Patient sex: M
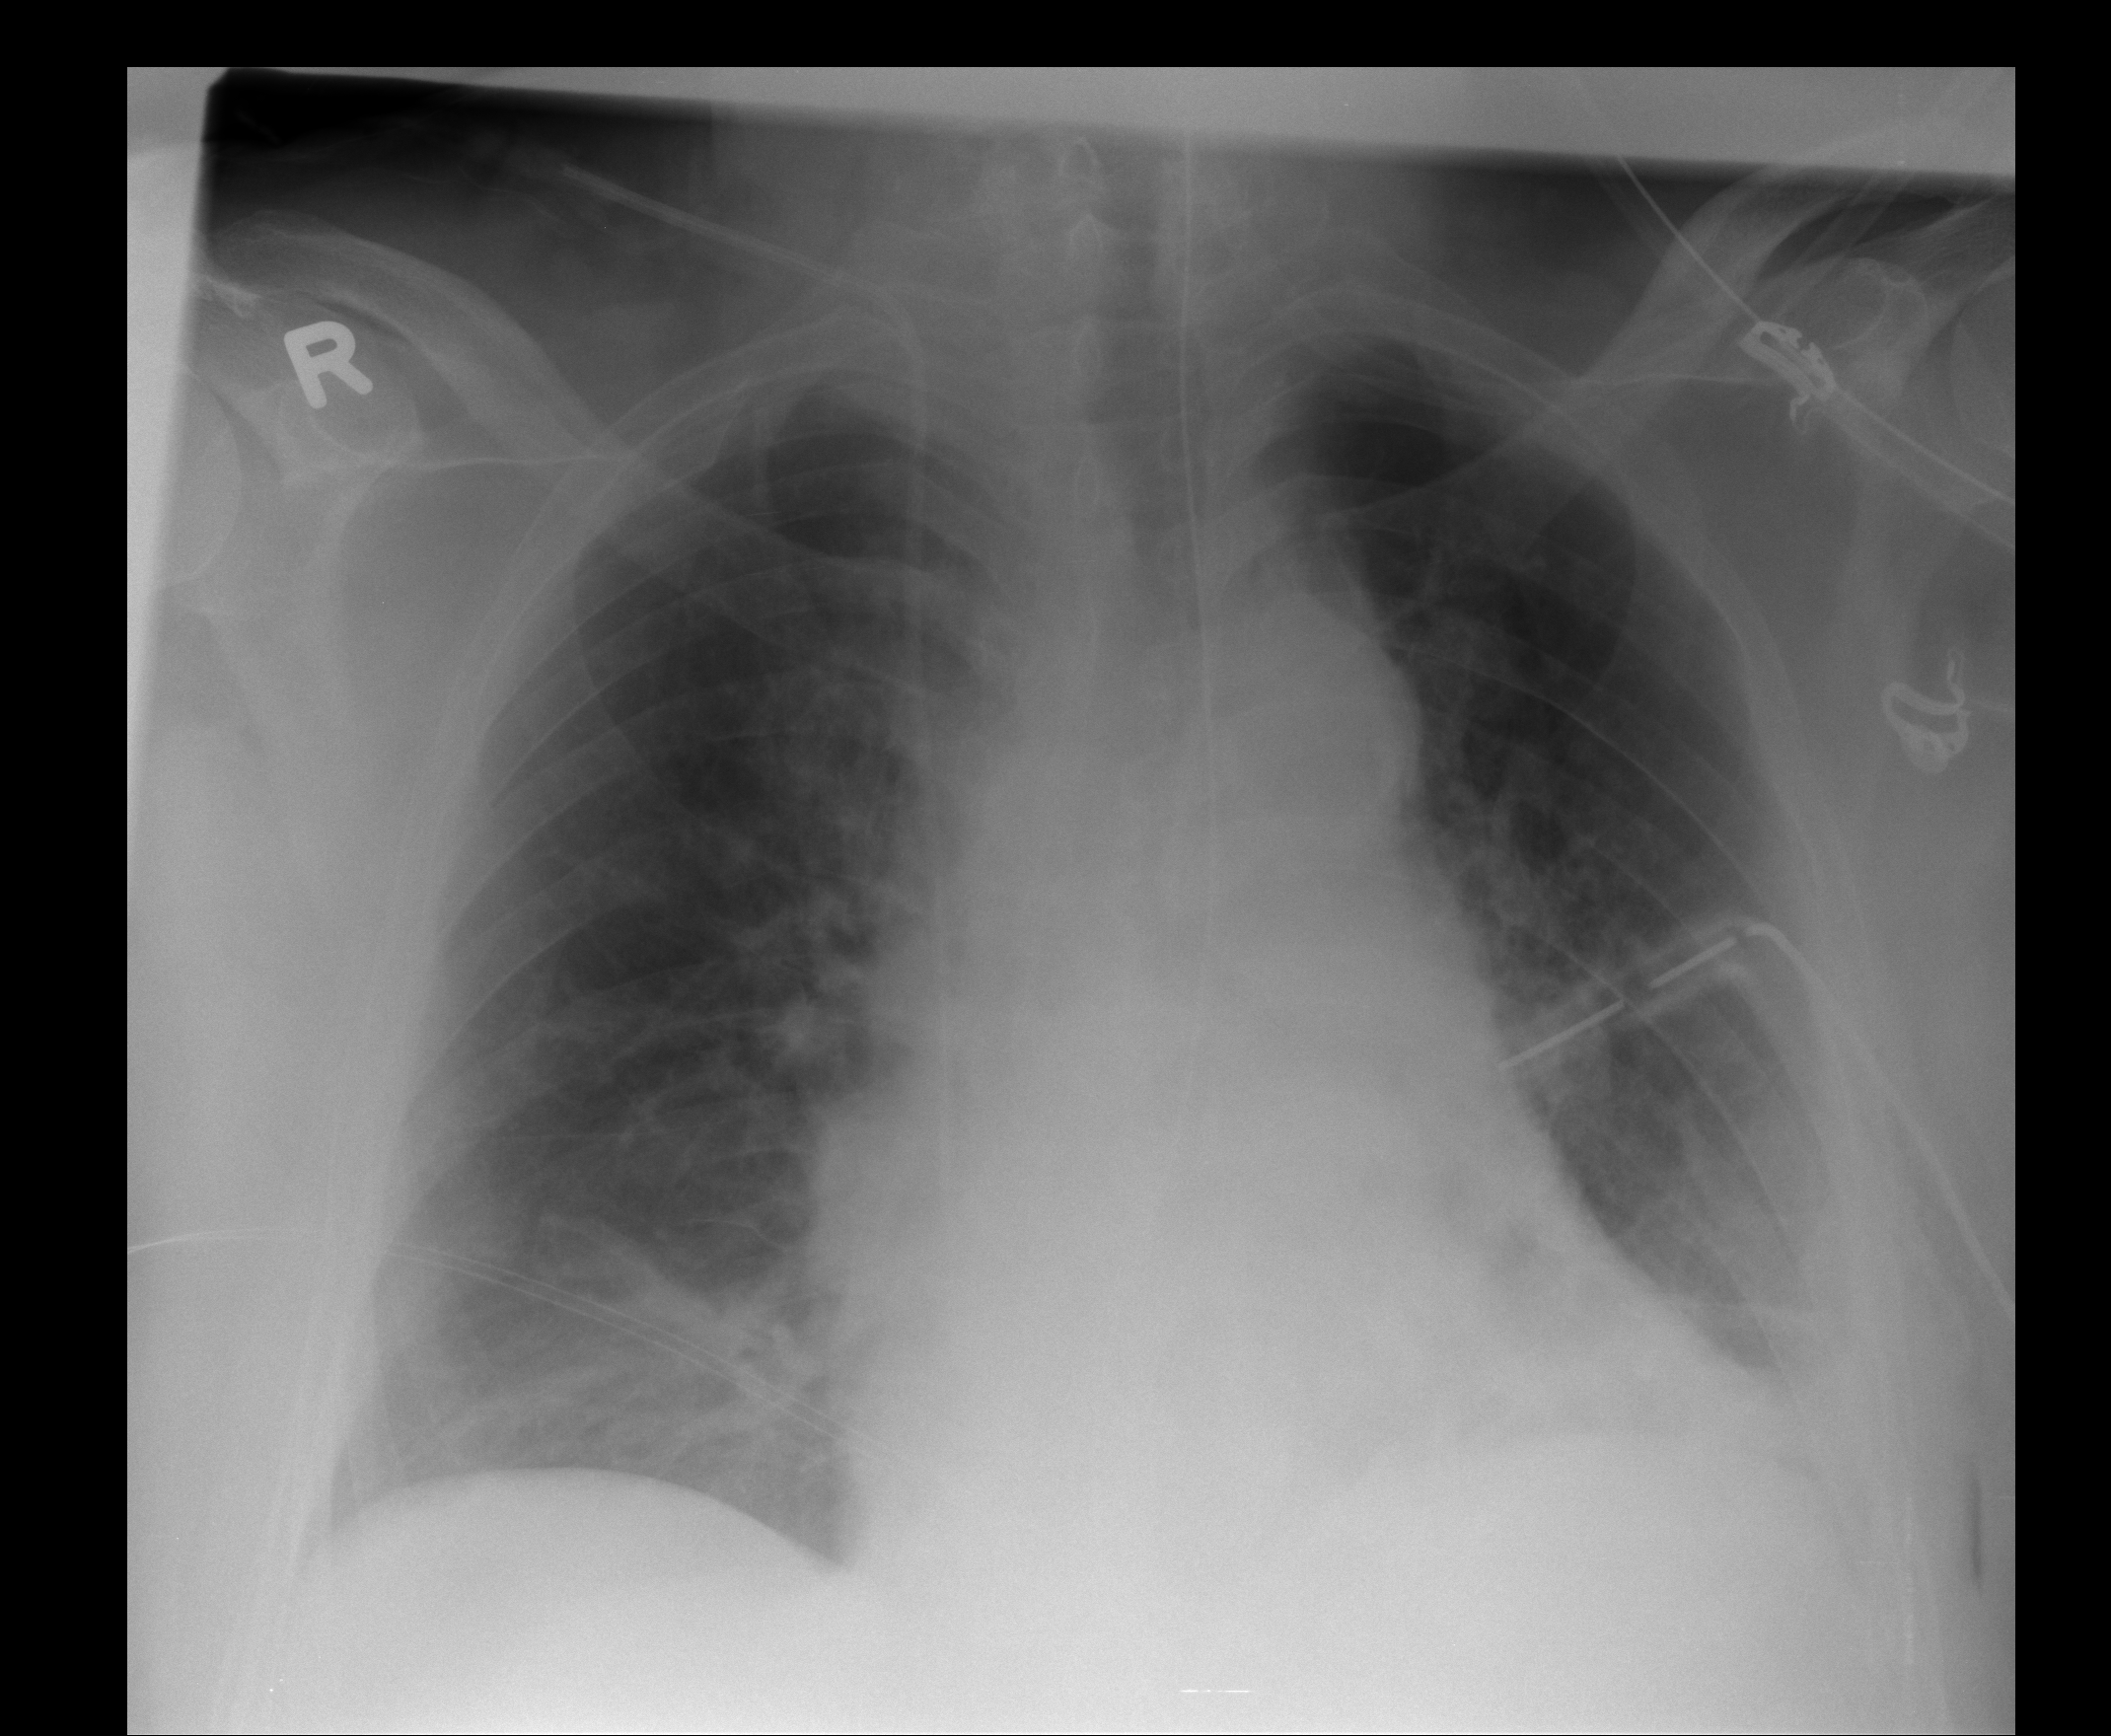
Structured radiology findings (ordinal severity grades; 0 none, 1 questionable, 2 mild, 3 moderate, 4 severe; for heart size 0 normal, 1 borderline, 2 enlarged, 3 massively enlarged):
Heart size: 2
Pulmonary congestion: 1
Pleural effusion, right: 0
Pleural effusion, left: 2
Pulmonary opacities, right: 0
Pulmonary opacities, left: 0
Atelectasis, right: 2
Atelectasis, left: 2